Question: I have adjusted <URL> and I want to create a login screen.
On the login screen I want to use a header, and have the rest of the page fill the height and width of the screen precisely. It should look as follows filling the width and height:

Right now the code does not accomplishes this since the [FILL REST OF WIDTH AND HEIGHT WITH BACKGROUND IMAGE] part just resizes outside of my control.
HTML:
'''
<div id="top">
<h1>My header</h1>
</div>
<!-- Fixed main screen -->
<div id="login-screen" class="bg imgloginscreen">
<div class="content rs">
<div class="float-left">Some text, blabla</div>
<div class="float-right">
<form>
<input type="text" value="Username"/><br/>
<button type="submit">Login </button>
</form>
</div>
</div>
</div>
'''
CSS:
'''
/* Responsive square elements stylesheet is adjusted from http://jsfiddle.net/webtiki/MpXYr/3/light/ which was designed by http://web-tiki.com/ */
#top {
clear: both;
margin: 0.25%;
width: 99.5%%;
padding: 0.1%;
background-color: #000;
color: #fff;
}
.imgloginscreen {
background-image: url('http://upload.wikimedia.org/wikipedia/en/3/37/Leaves.JPG');
}
.content {
position: absolute;
height: 90%; /* = 100% - 2*5% padding */
width: 90%; /* = 100% - 2*5% padding */
padding: 5%;
}
/* For responsive images */
.content .rs {
width: auto;
height: auto;
max-height: 90%;
max-width: 100%;
}
.float-left {
float: left;
}
.float-right {
float: right;
}
/* Not sure how to make it fill the rest of screen? */
#login-screen {
float: left;
position: relative;
height: 99.5%;
width: 99.5%;
padding-bottom: 50%;
margin: 0.25%;
overflow: hidden;
background-color: #1E1E1E;
}
body {
font-family: 'Lato',verdana, sans-serif;
font-size: 20px;
color: #fff;
text-align: center;
background: #ECECEC;
margin: 0;
}
'''
I hope someone can help me make it fit in the screen.
Thanks.
JSFiddle: <URL>
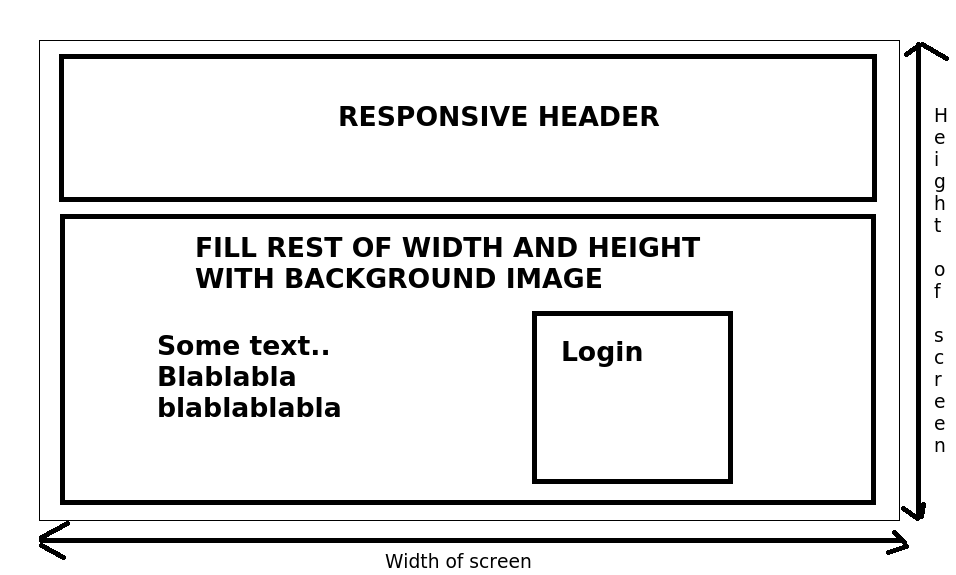
Answer: I would recommend trying a more general approach.
& :
'''
body {
margin: 0;
height: 700px; /* adjust according to your screen height */
overflow-y: hidden;
}
#header {
background: #000;
color: #fff;
text-align: center;
padding: 10px 0;
}
#content {
height: 100%;
background: #1E1E1E;
padding-top: 20px;
text-align: center;
}
input[type="submit"] {
margin-top: 10px;
}
'''
'''
<div id="header">
<h1>My Header</h1>
</div>
<div id="content">
<input type="text" placeholder="username" />
<br/>
<input type="submit" value="Login" />
</div>
'''